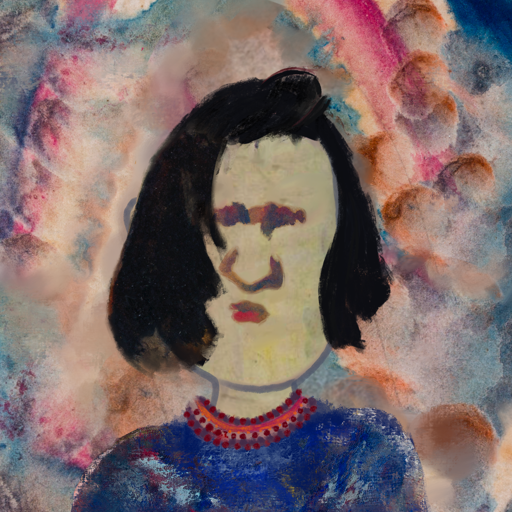
Background: Rupkatha, Head And Neck Front: Hill_Girl, Face Front: In_The_Sun, Bust: Irani, Hair Front: Mosgoul, Head Accessory: Blank, Second Necklace: Blank, Necklace: Roy_Bahadur, Baby: Blank